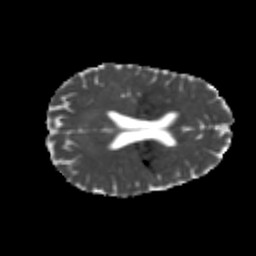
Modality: MD
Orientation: axial
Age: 24
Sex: female
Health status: healthy
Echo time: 0.074 s